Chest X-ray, PA view. Patient: 66 years old, sex M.
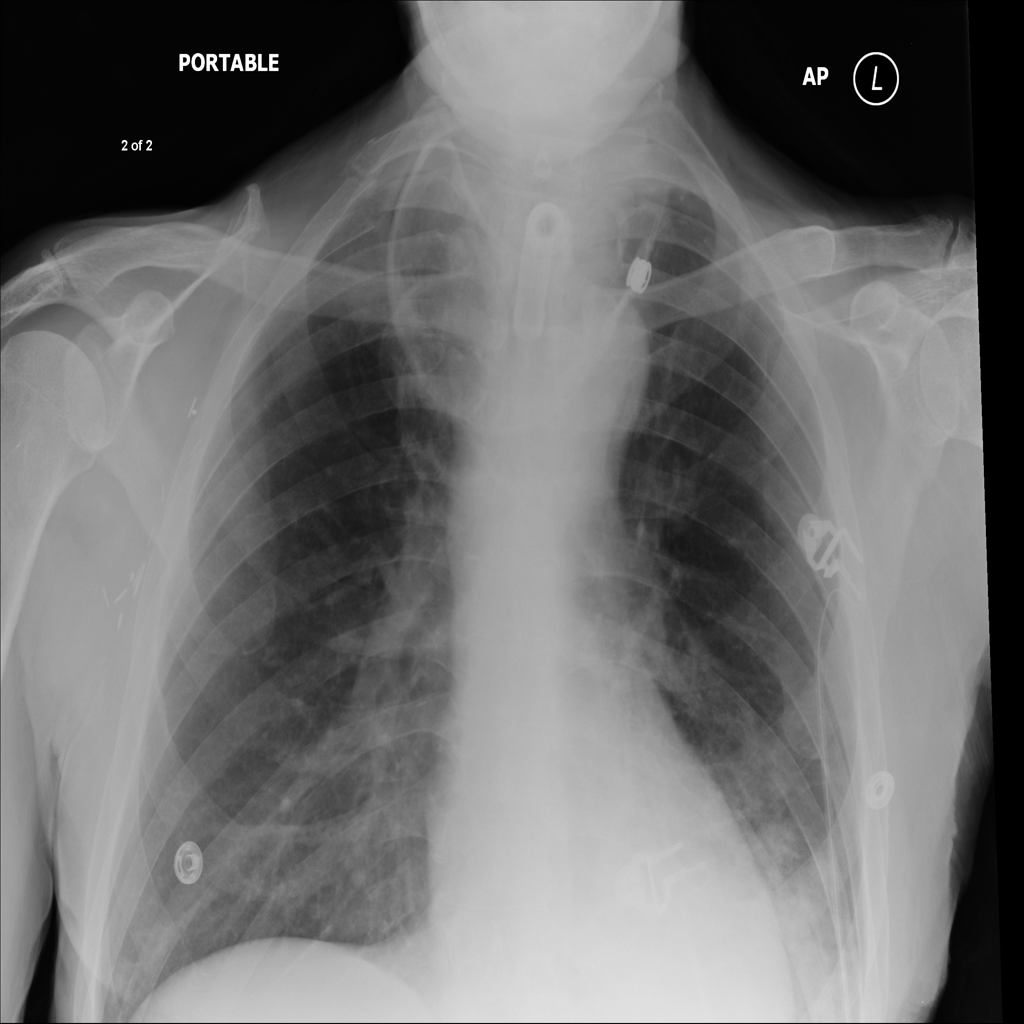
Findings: Infiltration, Pneumonia